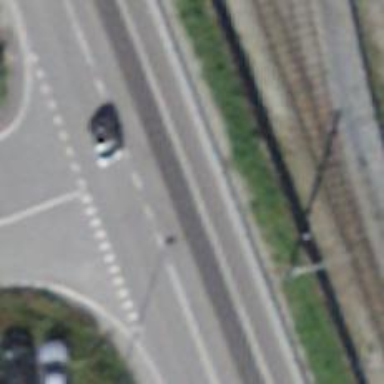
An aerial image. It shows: Primary road with asphalt surface.